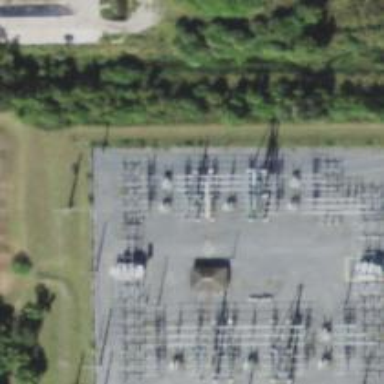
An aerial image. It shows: H-frame power tower with distinctive design.